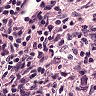
Metastatic tissue present: yes